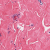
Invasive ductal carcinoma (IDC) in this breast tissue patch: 0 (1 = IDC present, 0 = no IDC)